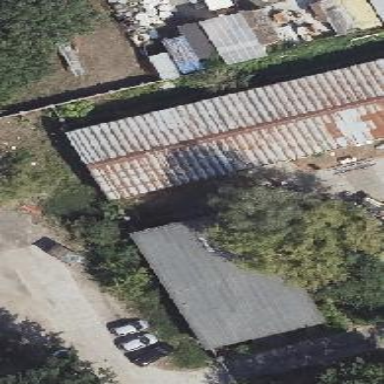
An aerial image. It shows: Industrial building.